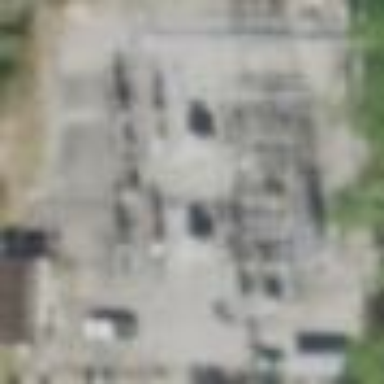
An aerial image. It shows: Outdoor power substation surrounded by fence. The substation is specifically for distribution purposes.